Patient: sex F, age 67
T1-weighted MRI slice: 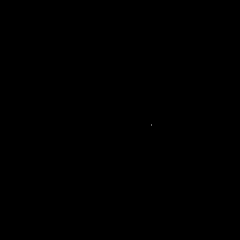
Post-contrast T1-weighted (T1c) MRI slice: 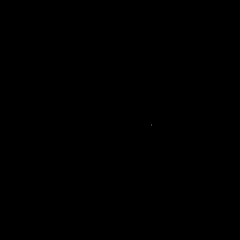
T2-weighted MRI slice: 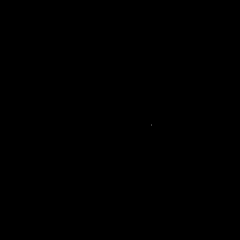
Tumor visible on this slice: no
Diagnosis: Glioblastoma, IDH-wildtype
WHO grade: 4